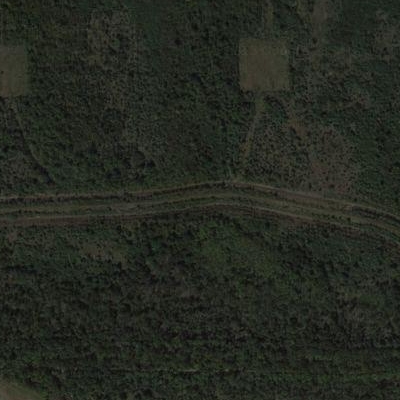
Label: eForest